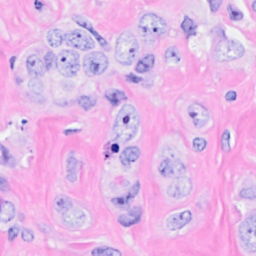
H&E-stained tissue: Breast